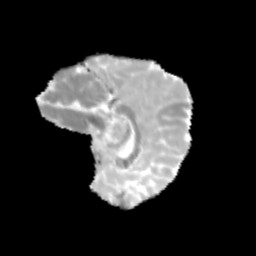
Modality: MD
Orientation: sagittal
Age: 11
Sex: female
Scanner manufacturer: siemens
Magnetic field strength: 3 T
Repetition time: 3.8 s
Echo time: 0.07 s